RGB frame:
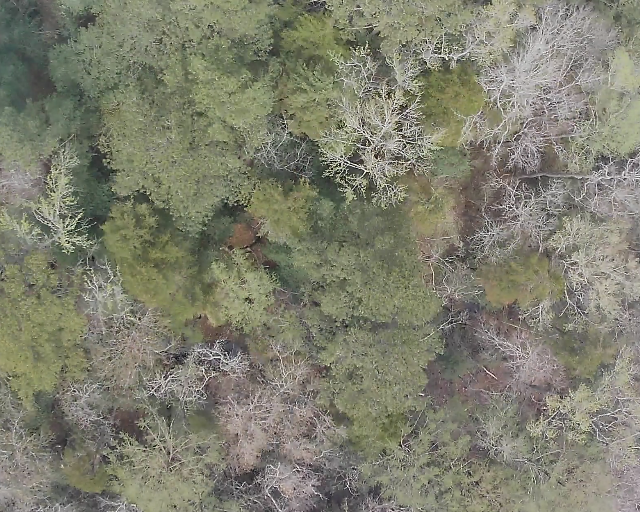
Thermal frame:
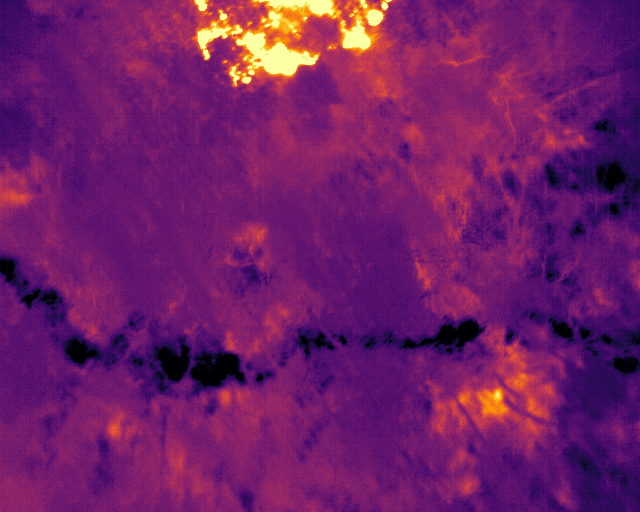
Captured: 2026-02-26 03:09:05
Pixels at or above 80 °C: 231 (fraction of frame: 0.000705)